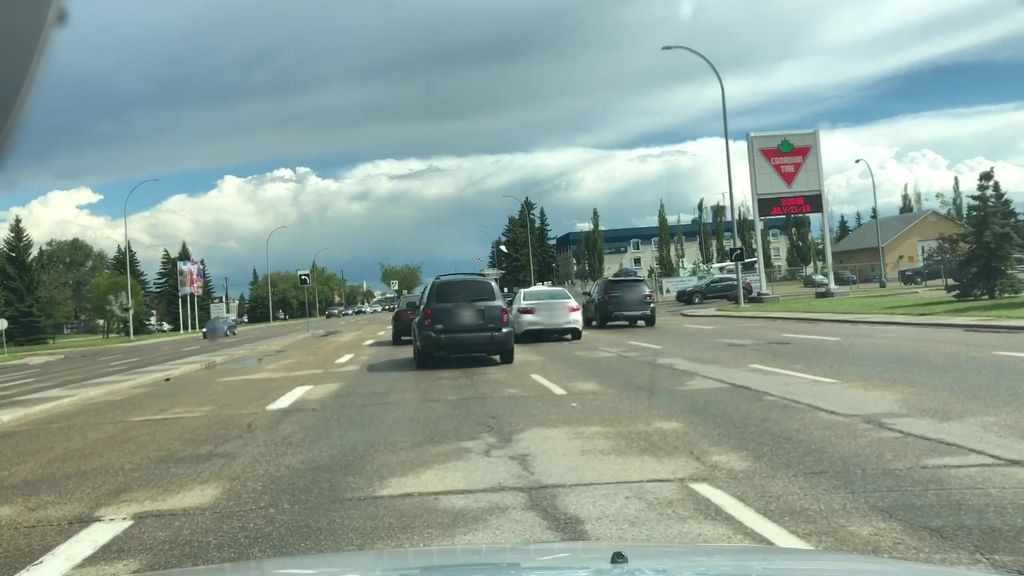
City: edmonton